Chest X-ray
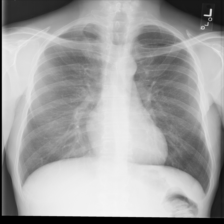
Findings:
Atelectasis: negative
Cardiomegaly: negative
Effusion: negative
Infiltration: negative
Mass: negative
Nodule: negative
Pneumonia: negative
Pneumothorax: negative
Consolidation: negative
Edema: negative
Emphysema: negative
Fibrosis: negative
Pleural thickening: negative
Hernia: negative